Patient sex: M
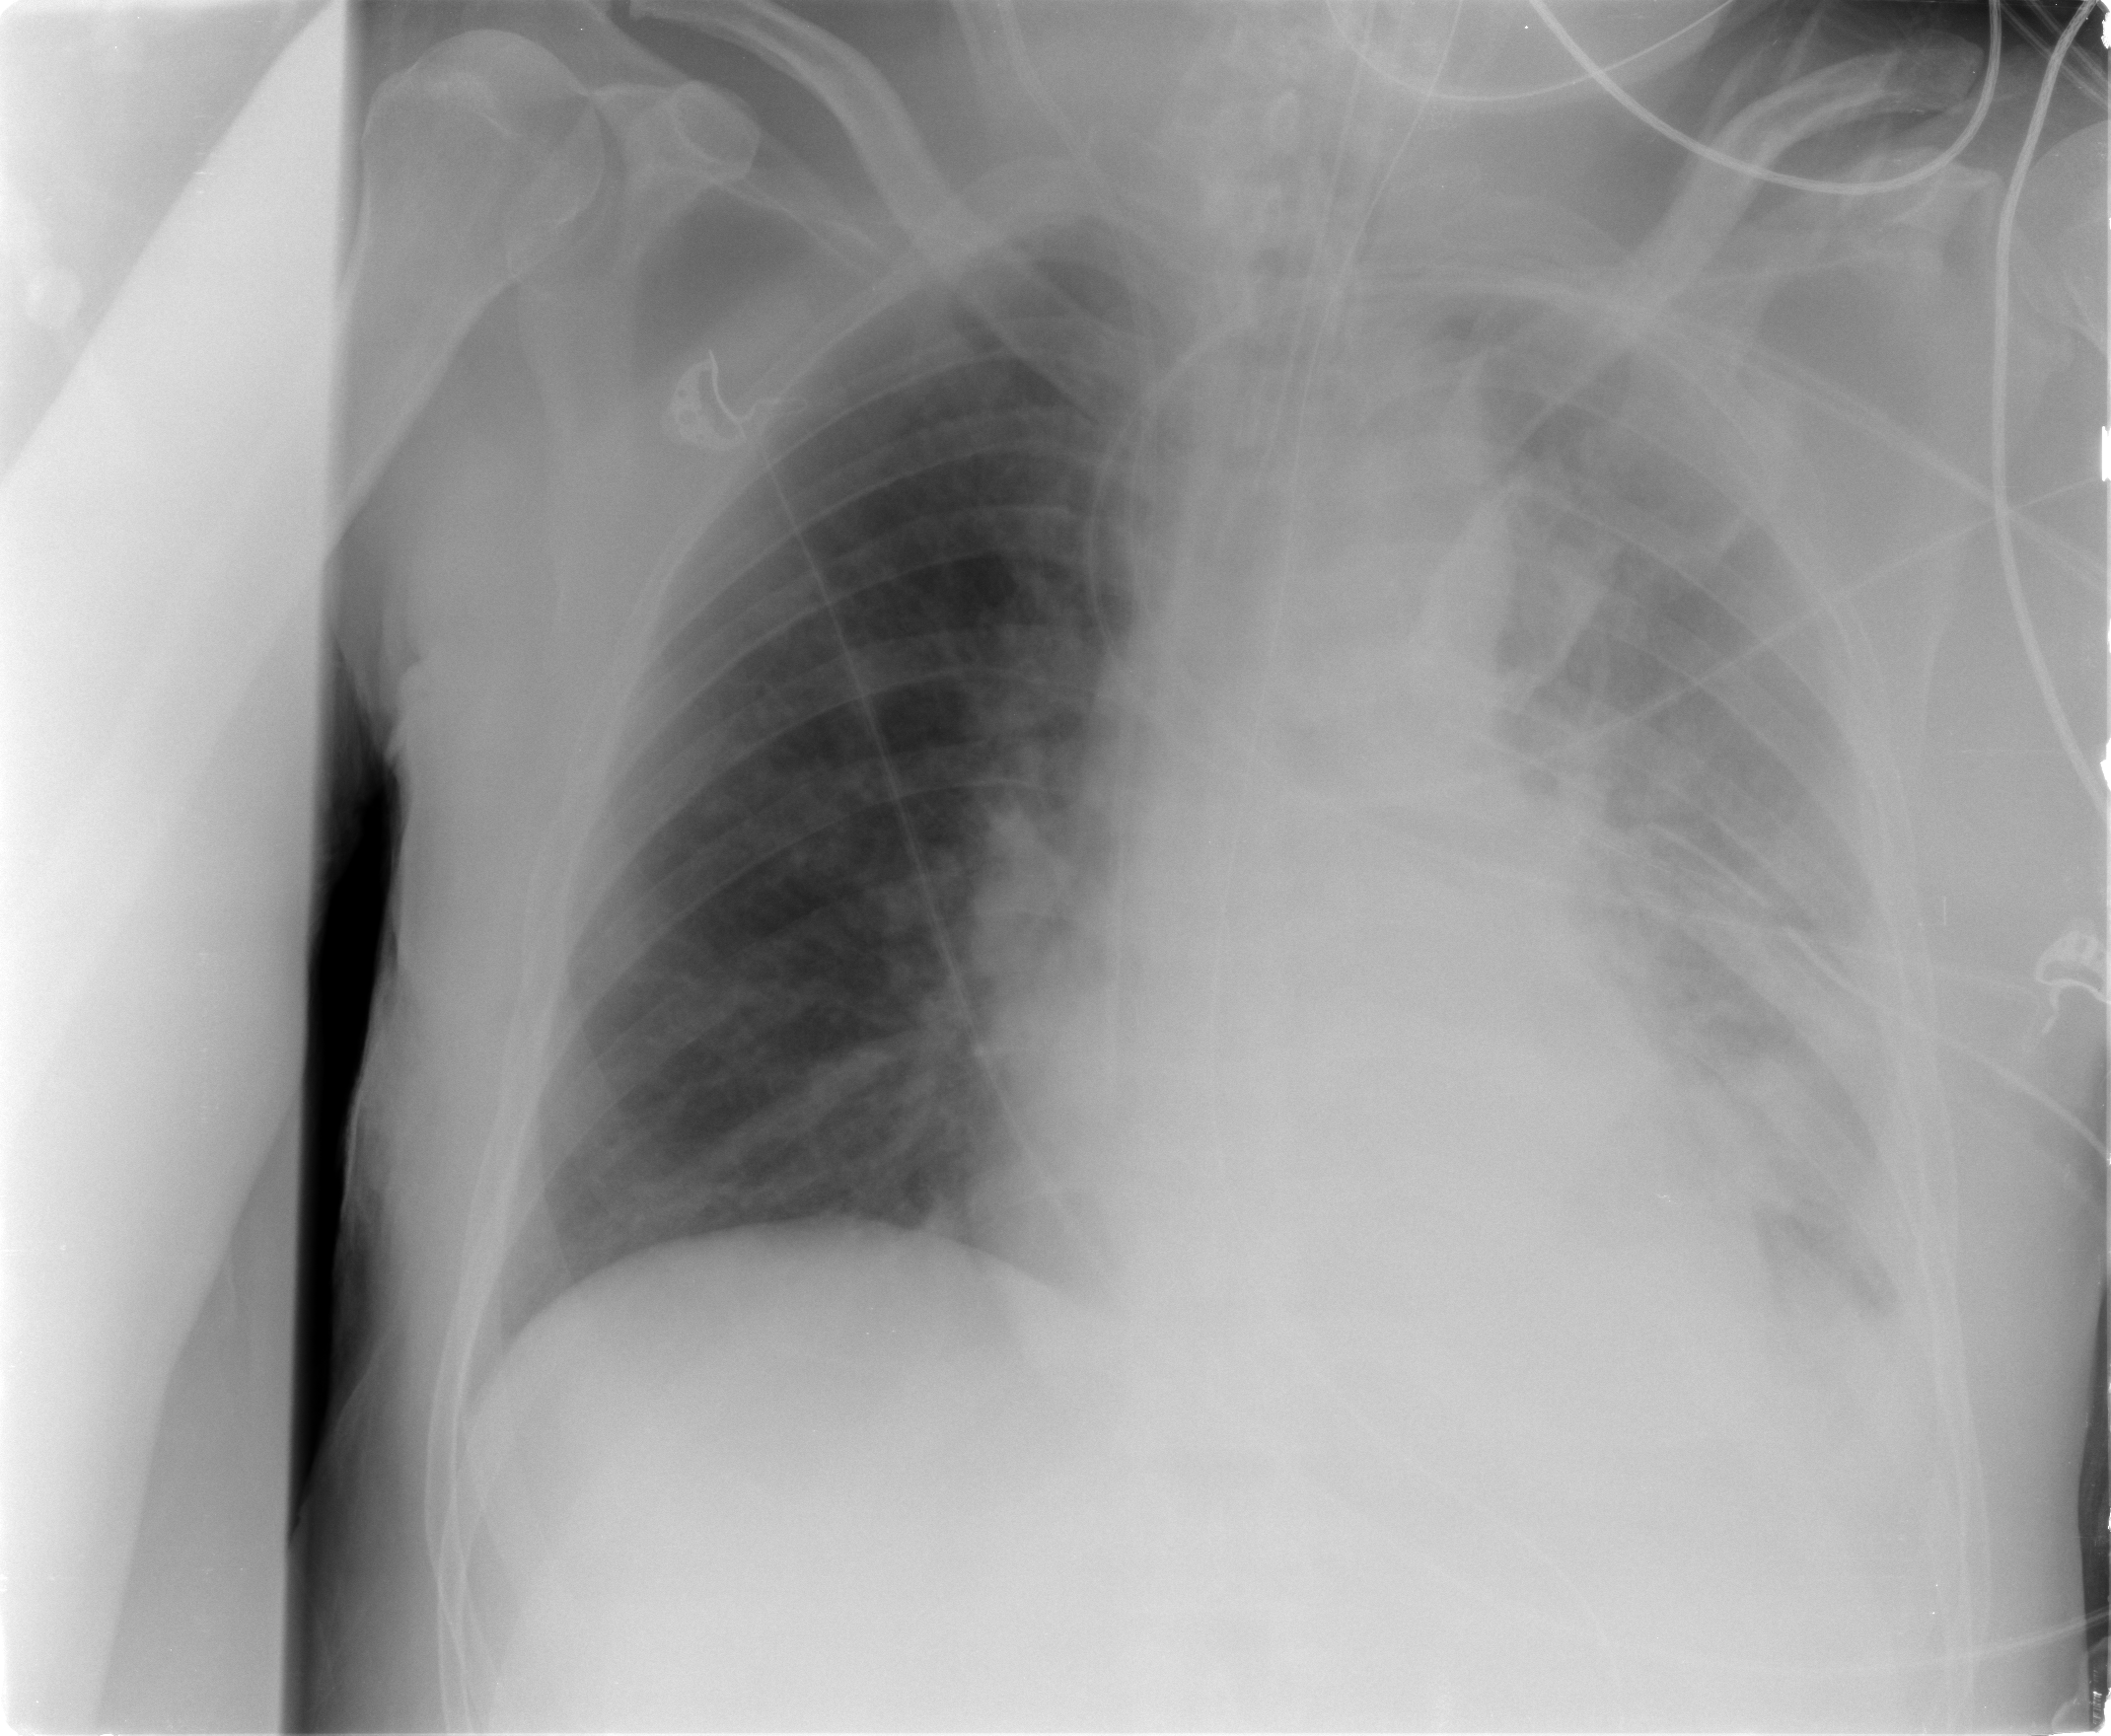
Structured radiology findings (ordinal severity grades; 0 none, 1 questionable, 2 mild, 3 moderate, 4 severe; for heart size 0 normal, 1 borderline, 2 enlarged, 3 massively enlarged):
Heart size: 0
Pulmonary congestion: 2
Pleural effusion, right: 0
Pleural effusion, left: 1
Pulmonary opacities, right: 1
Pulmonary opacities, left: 1
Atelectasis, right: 0
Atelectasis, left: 3